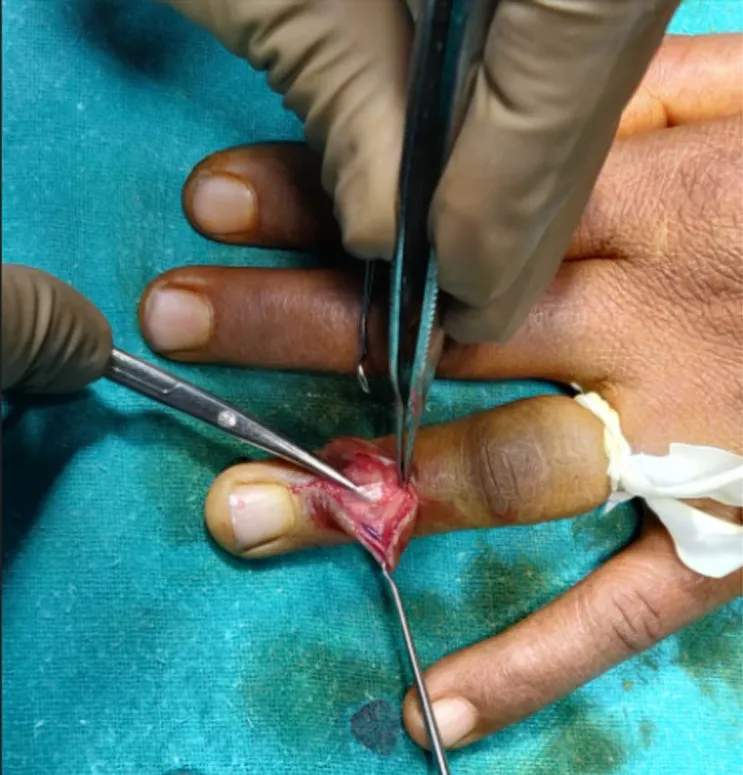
intraoperative image of after removal of mass, tendon was found to be intact.
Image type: medical_photograph (other_medical_photograph)